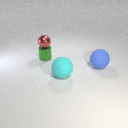
large cyan rubber sphere in front of small green metal cylinder